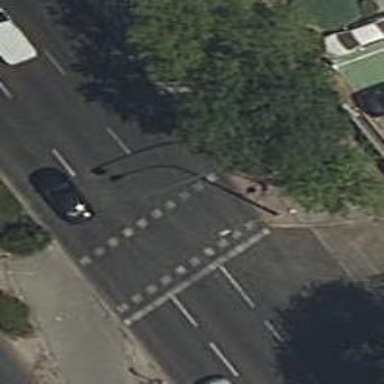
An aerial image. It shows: Road with traffic signals and zebra crossing with traffic signals.